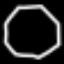
Label: octagon